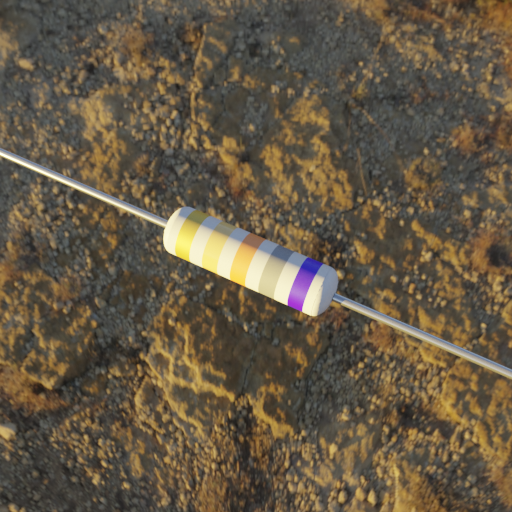
Resistor colour bands (in order): gold, gold, orange, gray, blue